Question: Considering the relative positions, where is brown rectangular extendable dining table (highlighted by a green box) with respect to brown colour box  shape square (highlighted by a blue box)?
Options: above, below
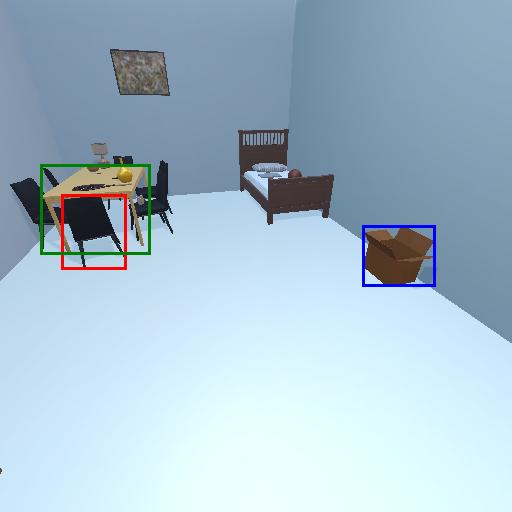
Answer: above